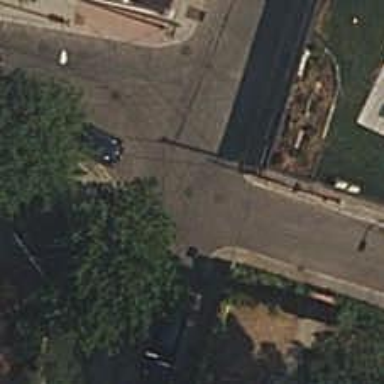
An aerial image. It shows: Residential road with asphalt surface and parallel on-street parking lanes on both sides. The sidewalks are paved with paving stones on both sides of the road.